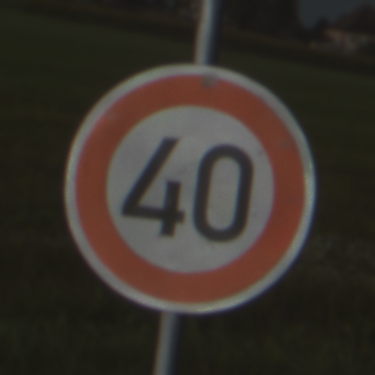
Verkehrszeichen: Geschwindigkeit40
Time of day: MorningAfternoon
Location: Outdoor (Nature)
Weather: Clear
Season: NotSpecified
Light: Natural